Question: I'm trying to run a program from python and print the output based on its exit status. The code below is outputting directly to my vim screen (messing it) instead of opening a shell with the output.

'''
python << EOF
import subprocess
import vim
cmd = "BAD_COMMAND"
p = subprocess.Popen(cmd, shell=True)
retcode = p.poll()
if retcode > 0:
output_of_error = p.communicate()[0]
vim.command("!echo show errors here")
EOF
'''
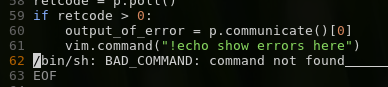
Answer: You want to redirect your subprocess to a pipe:
'''
p = subprocess.Popen(cmd, shell=True, stdout=subprocess.PIPE, stderr=subprocess.PIPE)
'''
'communicate()' will then return a 2-tuple containing the contents of 'stdout' and 'stderr' of the process.